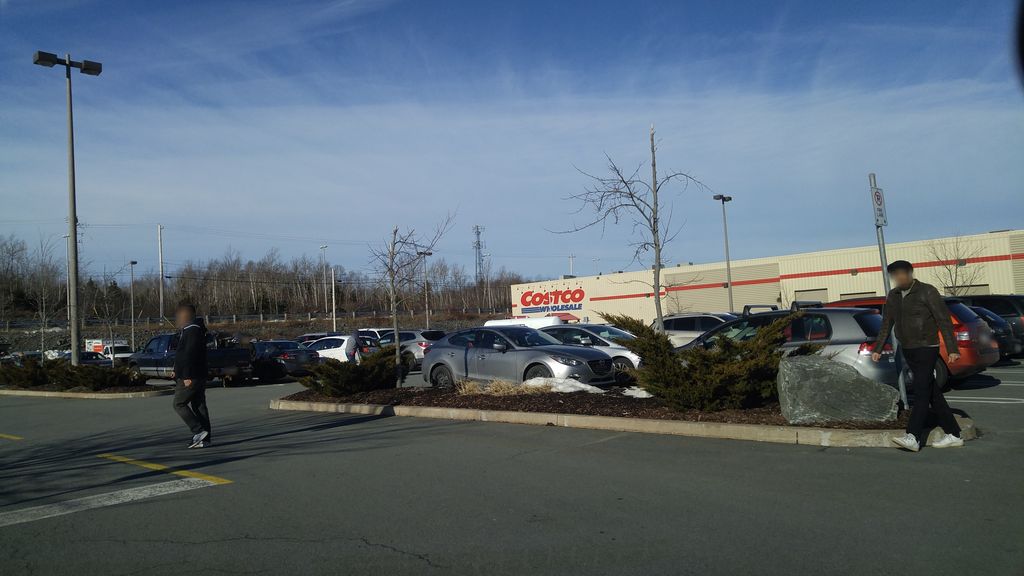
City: halifax